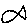
Label: fish